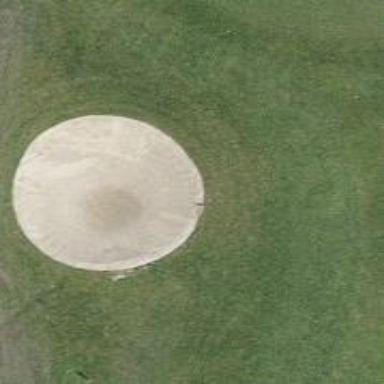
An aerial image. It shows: Golf bunker.